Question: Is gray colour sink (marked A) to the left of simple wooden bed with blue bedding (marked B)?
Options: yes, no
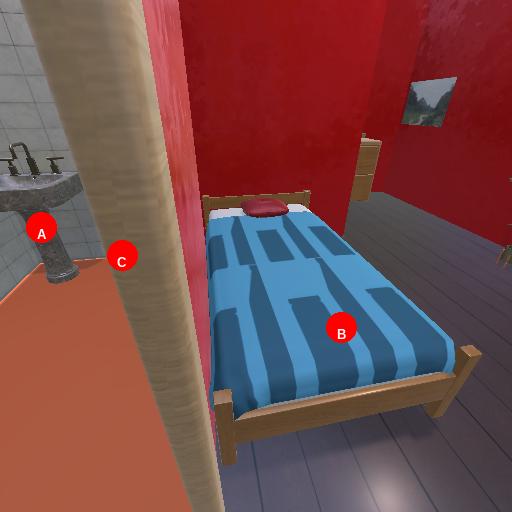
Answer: yes